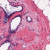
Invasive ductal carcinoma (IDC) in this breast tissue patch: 0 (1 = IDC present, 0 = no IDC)